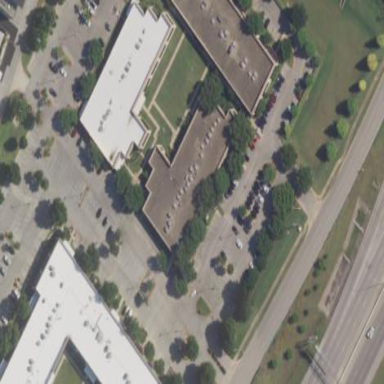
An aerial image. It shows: Office building.